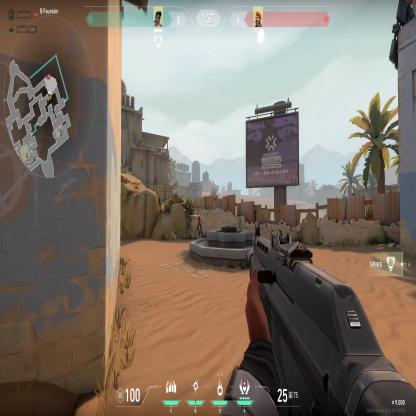
Label: enemy